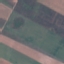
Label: AnnualCrop